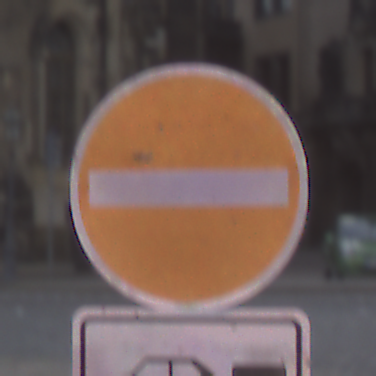
Verkehrszeichen: VerbotDerEinfahrt
Zusatzzeichen unten: MehrspurigeFahrzeugeFrei2
Umgebung: Outdoor, Urban
Tageszeit: MorningAfternoon
Wetter: PartlyCloudy
Licht: Natural
Jahreszeit: NotSpecified
Kontrast: LowContrast